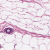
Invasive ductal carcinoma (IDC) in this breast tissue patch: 0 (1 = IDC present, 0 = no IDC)